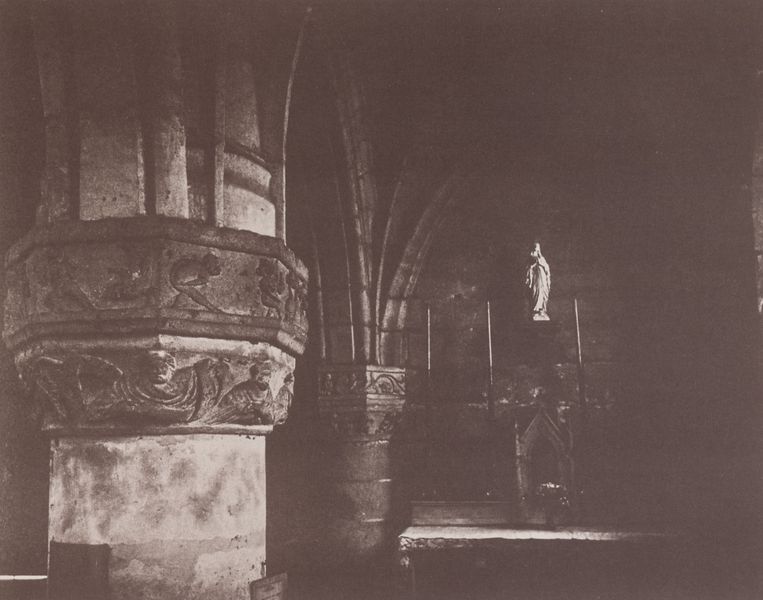
Titel: Historische Stätten, Kirche aus dem XIII. Jahrhundert
Künstler: Jean Eugène Auguste Atget
Schlagwörter: dunkel, schatten, blumen, fenster, grau, hell, köpfe, licht, pfeiler, raum, schwarz, säulen, tür, weiss, tiere, ornament, wand, architektur, stein, kirche, gotik, kontrast, affe, engel, skulptur, statue, vase, relief, düster, bogen, giebel, detail, dekor, kerzen, foto, fotografie, photographie, gewölbe, rippen, becken, statuette, altar, kapitelle, kapitell, photo, fries, bündelpfeiler, seitenschiff, mauern, romanik, maria, reliefs, mutter gottes, fotographie, schaft, oktogon, affen, krypta, romanisch, tabernakel, baudekor, ziborium, gurtbogen, platik, scheidbogen, romenik, kapitellplastik, bauplatik